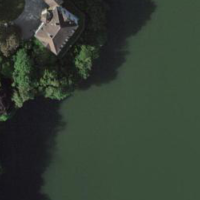
EUNIS habitat code: 14
Species observed at this site:
Circus aeruginosus